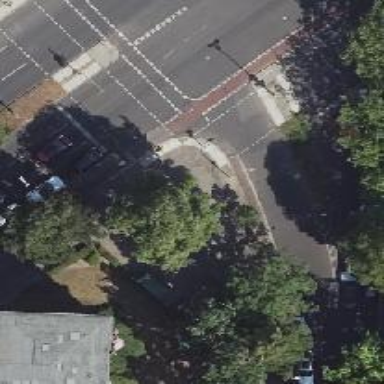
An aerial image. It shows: Road crossing with traffic signals.